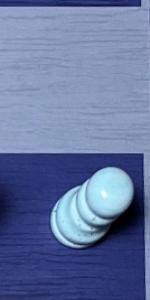
Label: Pawn_White